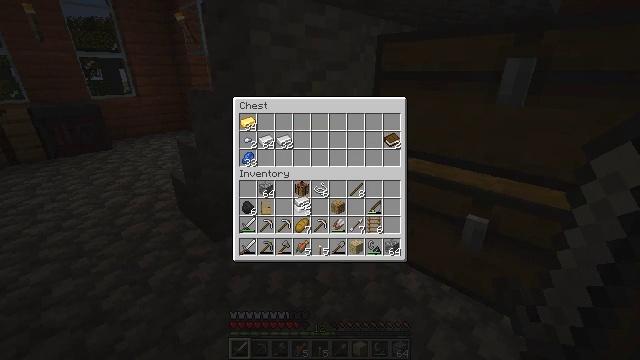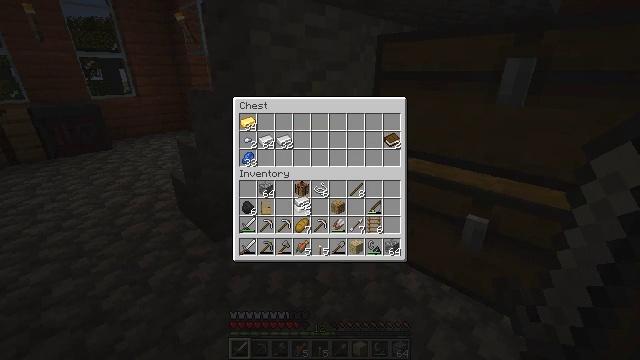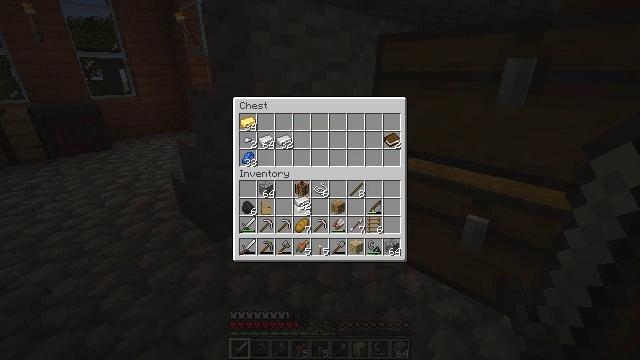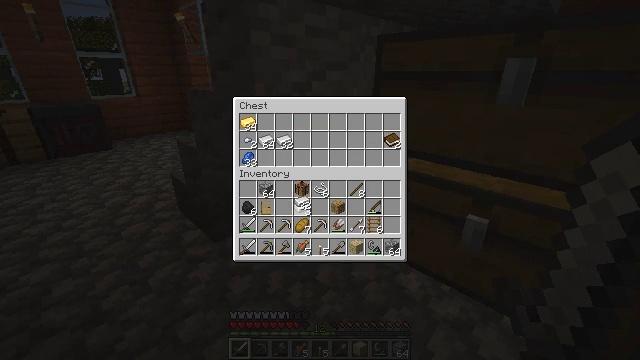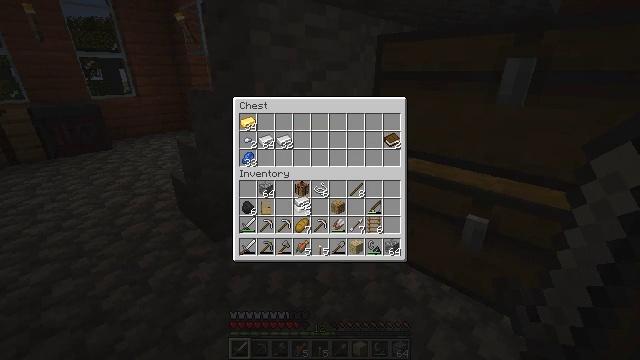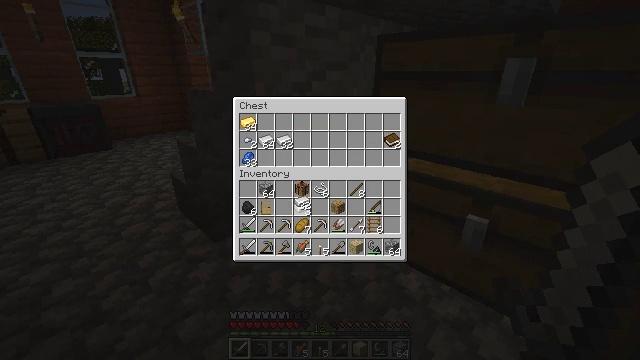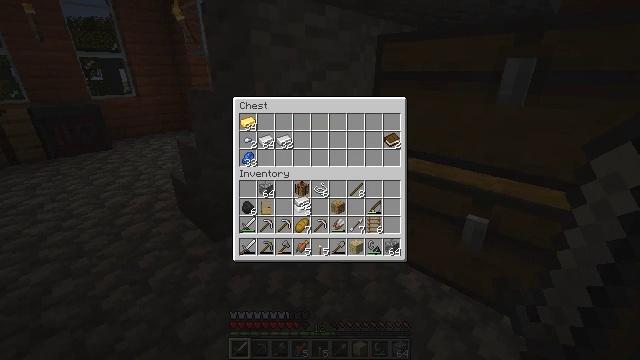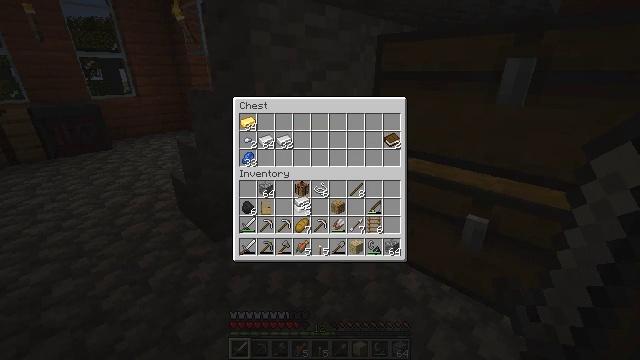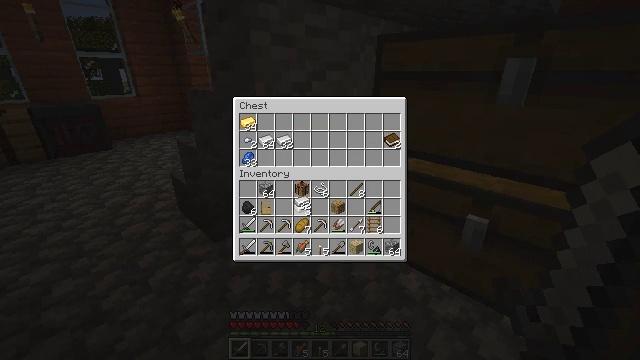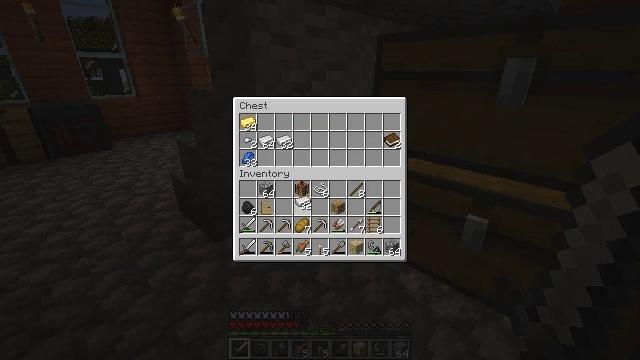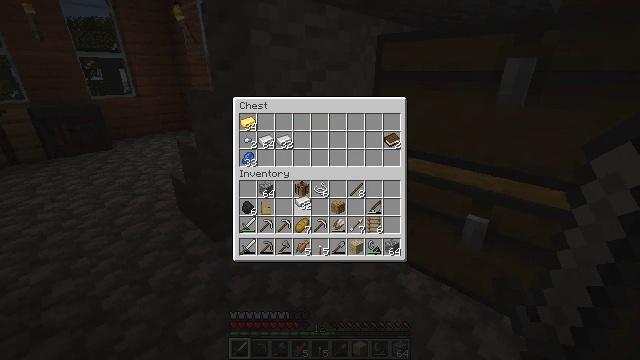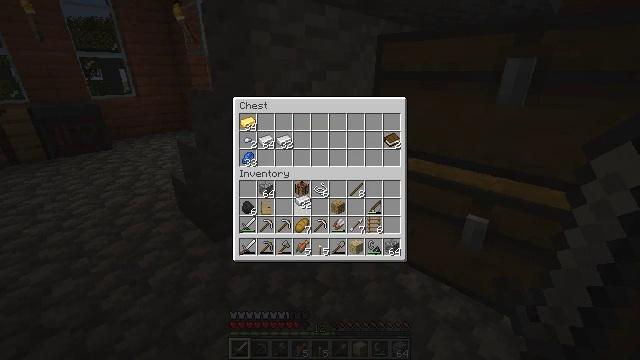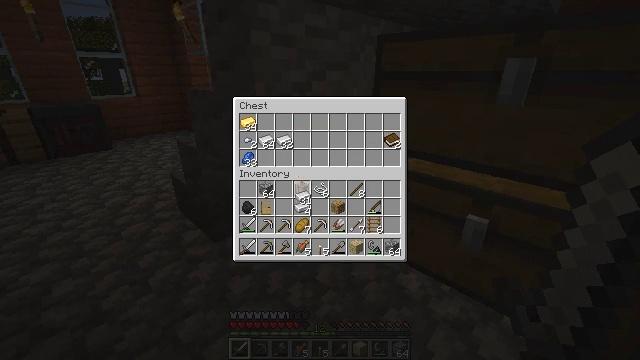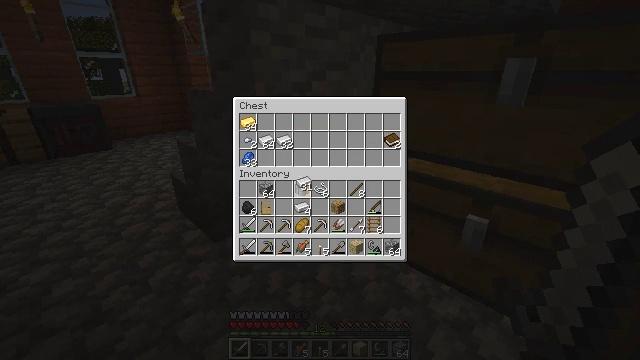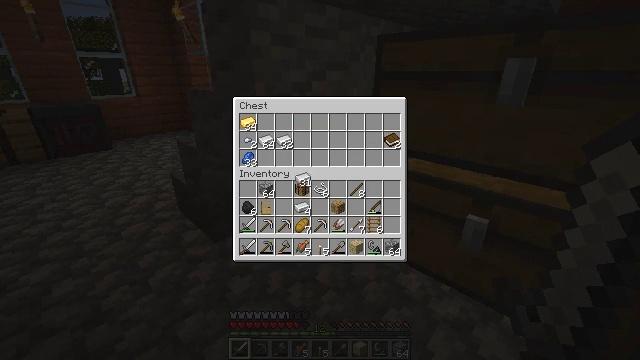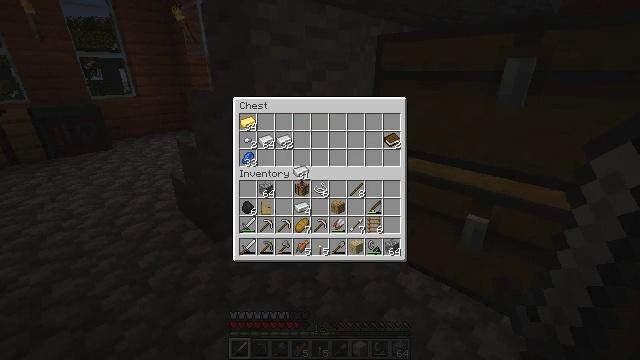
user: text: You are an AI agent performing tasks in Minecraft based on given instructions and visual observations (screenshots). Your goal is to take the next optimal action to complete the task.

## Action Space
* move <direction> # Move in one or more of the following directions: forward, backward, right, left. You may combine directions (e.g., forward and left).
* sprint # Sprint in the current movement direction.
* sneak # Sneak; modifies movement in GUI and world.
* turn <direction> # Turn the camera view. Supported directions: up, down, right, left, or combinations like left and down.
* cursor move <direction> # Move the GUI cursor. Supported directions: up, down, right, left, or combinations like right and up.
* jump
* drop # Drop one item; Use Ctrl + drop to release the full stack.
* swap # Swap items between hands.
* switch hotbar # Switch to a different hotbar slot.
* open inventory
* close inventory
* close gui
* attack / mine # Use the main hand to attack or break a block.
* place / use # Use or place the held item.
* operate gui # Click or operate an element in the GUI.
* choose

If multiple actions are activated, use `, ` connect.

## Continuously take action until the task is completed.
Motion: motion action
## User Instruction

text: Craft a crossbow.
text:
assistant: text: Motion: no_op
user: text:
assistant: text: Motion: no_op
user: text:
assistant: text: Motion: no_op
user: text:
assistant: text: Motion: no_op
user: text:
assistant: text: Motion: no_op
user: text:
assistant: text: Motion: no_op
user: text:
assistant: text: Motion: no_op
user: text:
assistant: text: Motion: use / place
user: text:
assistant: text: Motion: use / place
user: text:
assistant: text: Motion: use / place
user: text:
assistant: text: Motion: use / place
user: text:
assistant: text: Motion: no_op
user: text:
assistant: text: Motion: turn up
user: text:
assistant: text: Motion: no_op
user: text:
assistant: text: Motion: no_op
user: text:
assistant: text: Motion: turn up
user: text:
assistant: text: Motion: no_op
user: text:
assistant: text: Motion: no_op
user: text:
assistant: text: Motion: no_op
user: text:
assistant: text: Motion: no_op
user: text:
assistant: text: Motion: no_op
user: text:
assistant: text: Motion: no_op
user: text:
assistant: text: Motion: turn down
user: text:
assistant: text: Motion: turn down
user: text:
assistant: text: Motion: turn down
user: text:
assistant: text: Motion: no_op
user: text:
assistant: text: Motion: no_op
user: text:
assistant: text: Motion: no_op
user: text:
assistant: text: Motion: use / place
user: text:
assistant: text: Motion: use / place